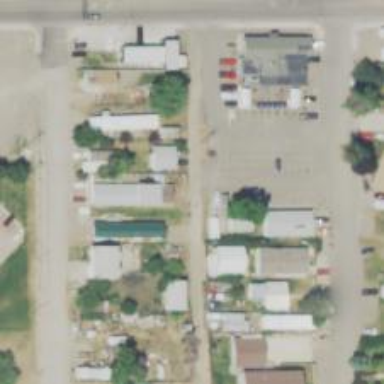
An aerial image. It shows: Alleyway designated as service road.